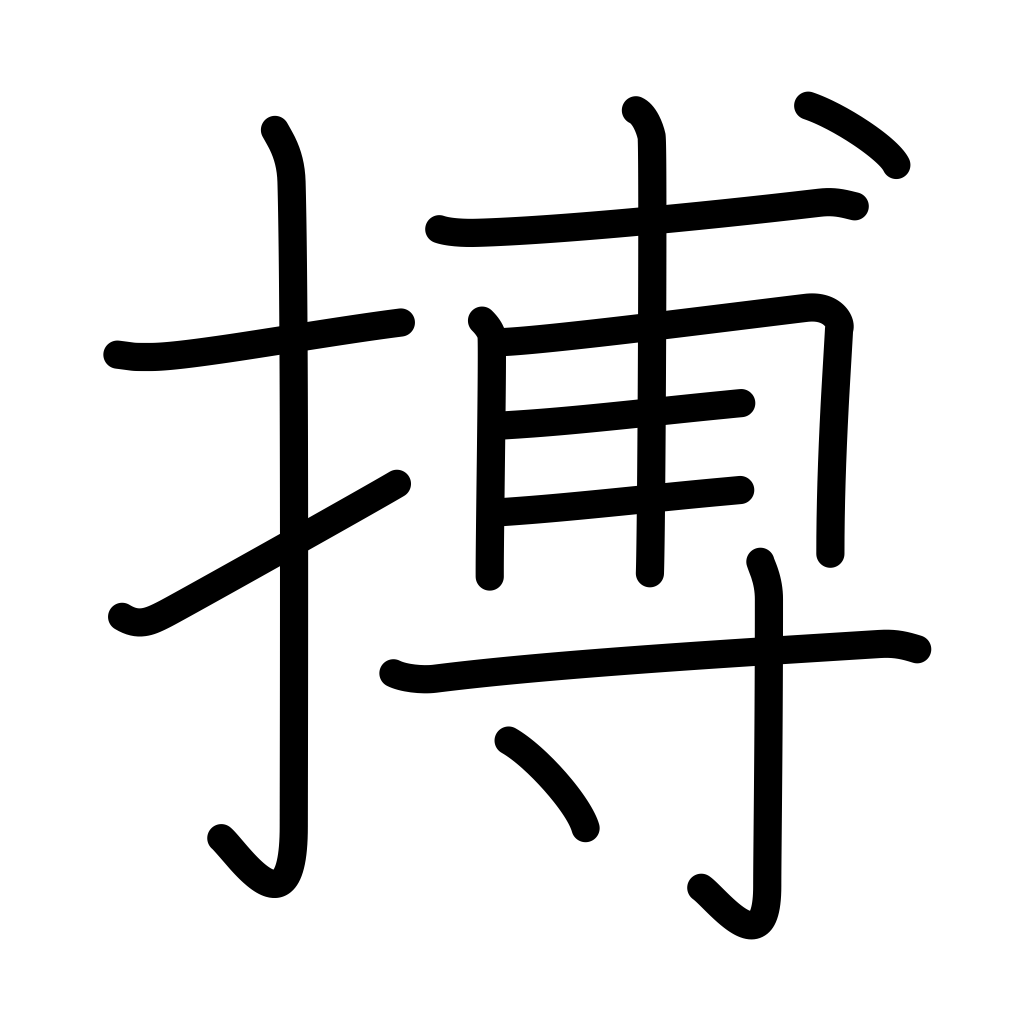
Meaning: seize, spring upon, strike